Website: lowes
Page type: stored-credit-cards
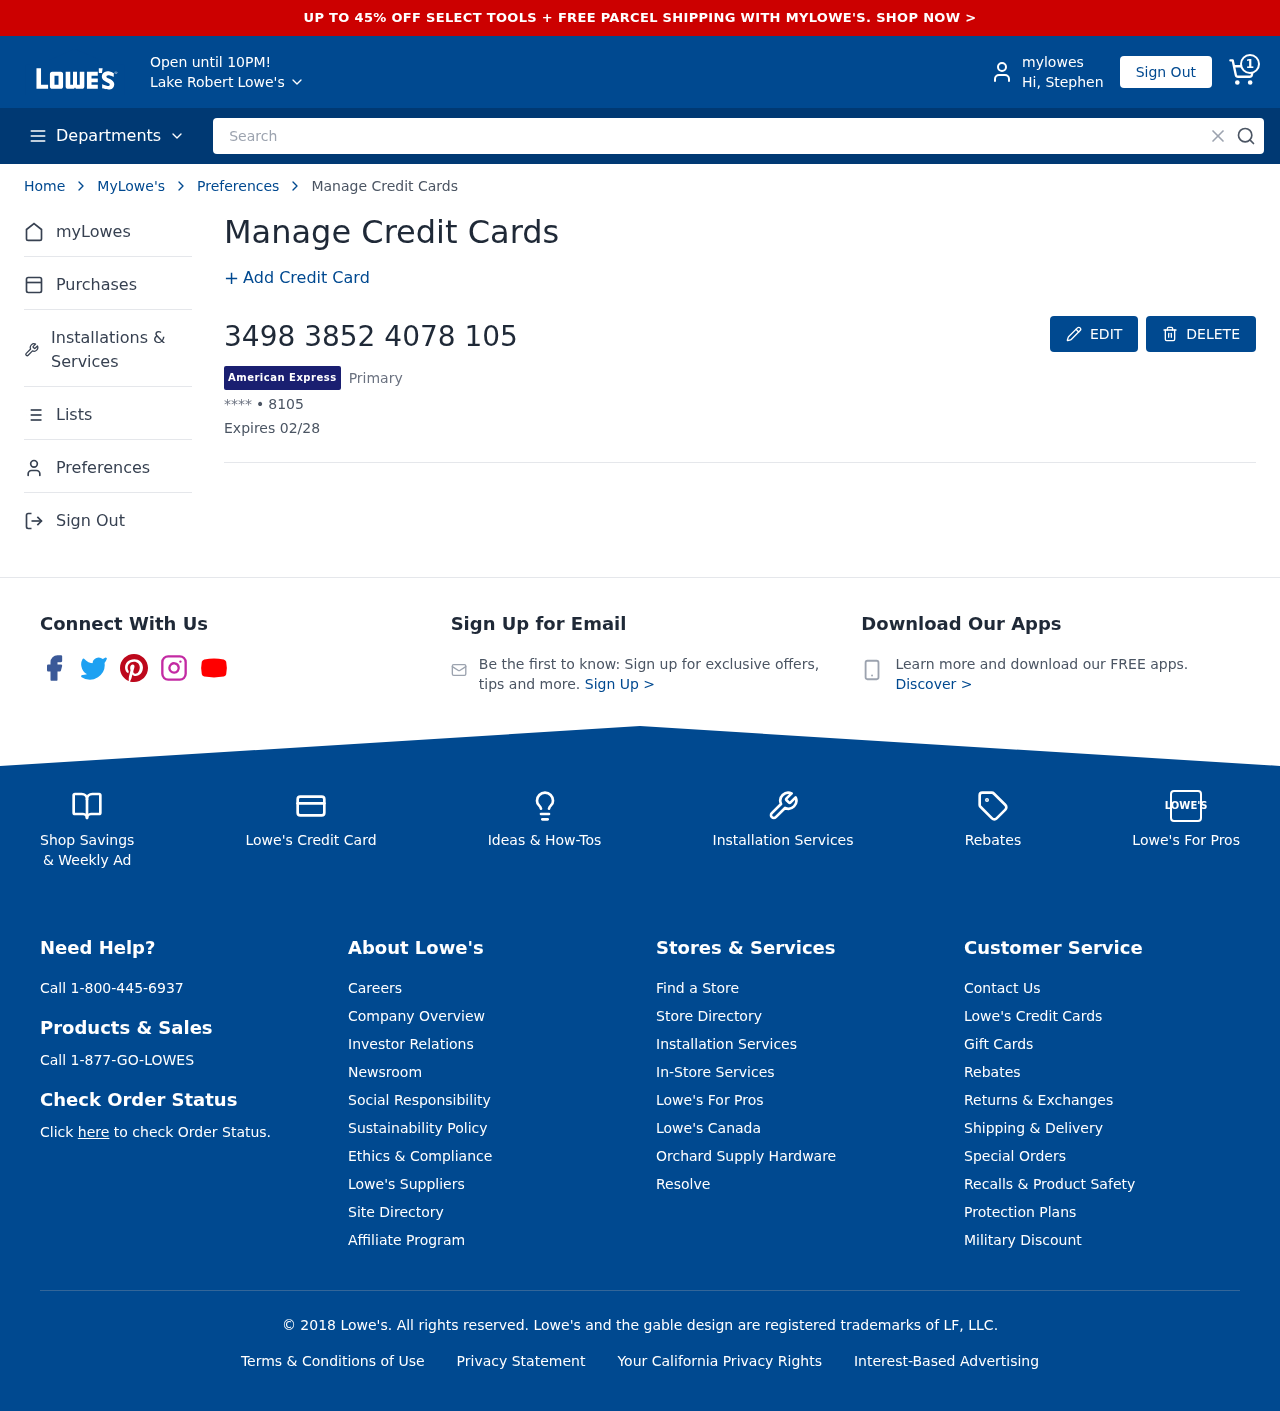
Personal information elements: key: PII_CARD_EXPIRY
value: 02/28
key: PII_CARD_LAST4
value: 8105
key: PII_CARD_NUMBER
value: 3498 3852 4078 105
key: PII_CARD_TYPE
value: American Express
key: PII_CITY
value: Lake Robert
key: PII_FIRSTNAME
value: Stephen
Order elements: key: ORDER_NUM_ITEMS
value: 1
Search elements: key: HEADER_SEARCH
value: Search